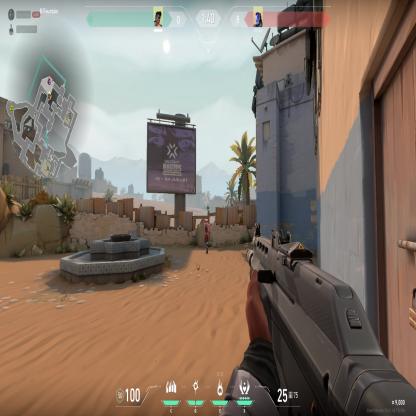
Label: enemy